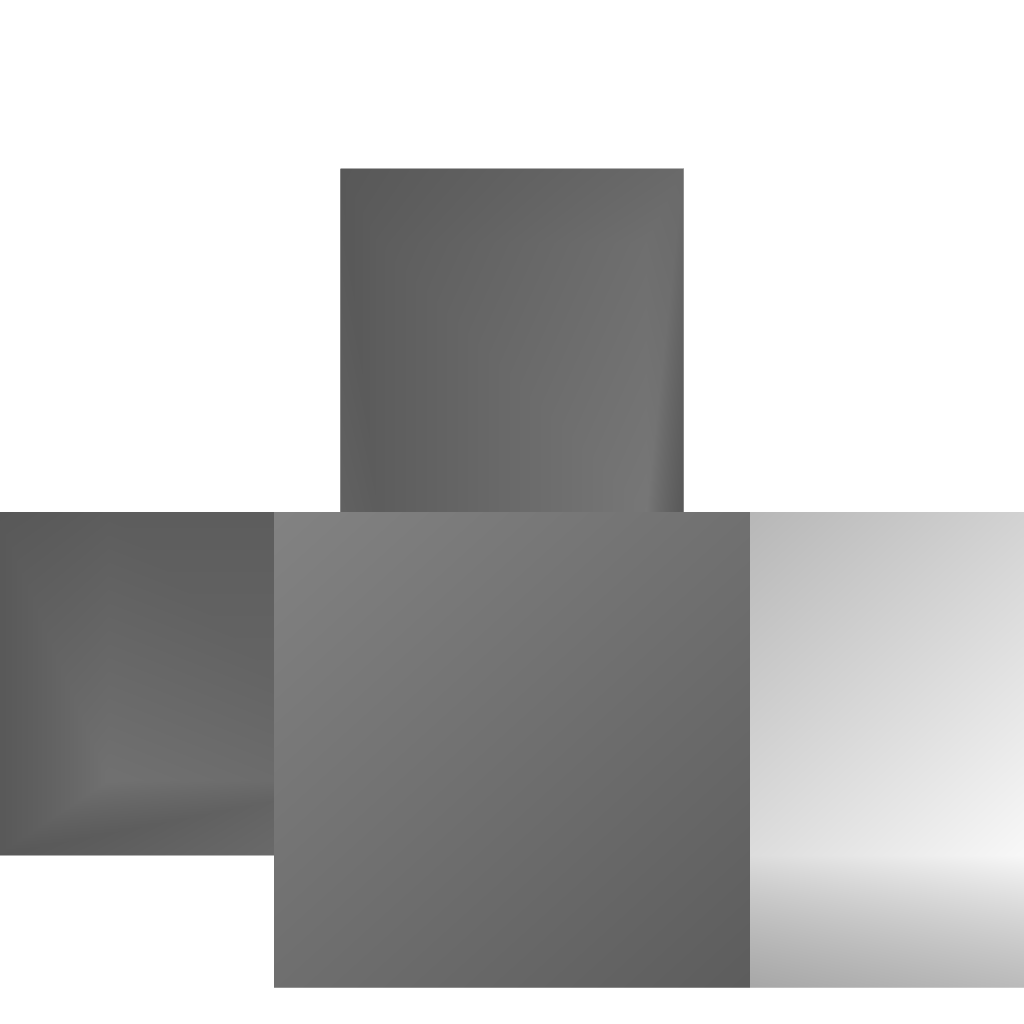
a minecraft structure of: Mini TNT cannon bad low quality